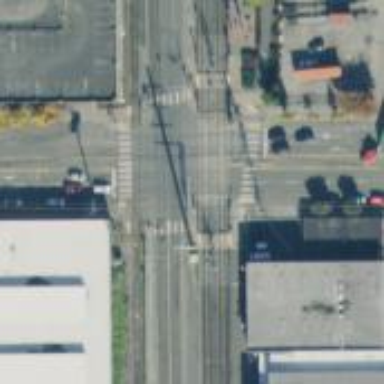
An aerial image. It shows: Light rail railway system with contact lines for electrification.